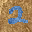
Label: 2